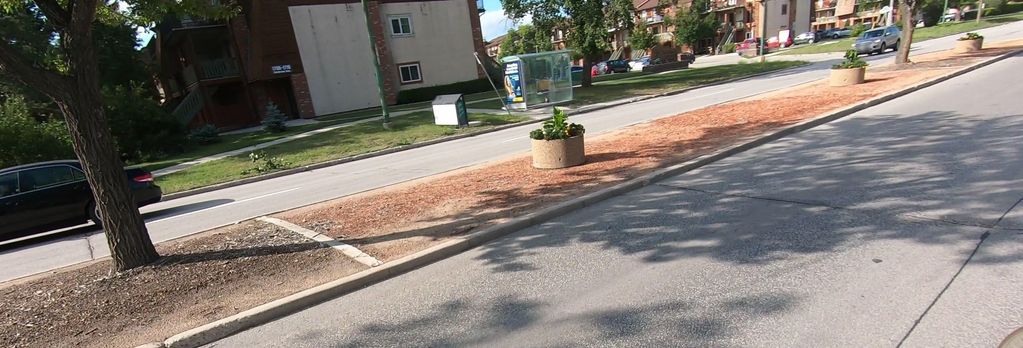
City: winnipeg